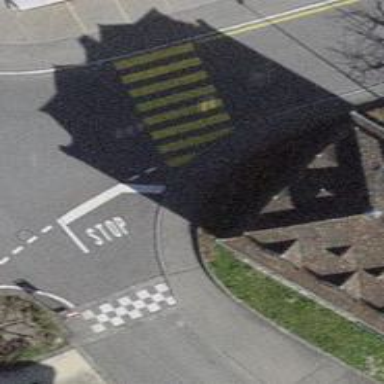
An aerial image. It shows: Kerb serving as barrier.